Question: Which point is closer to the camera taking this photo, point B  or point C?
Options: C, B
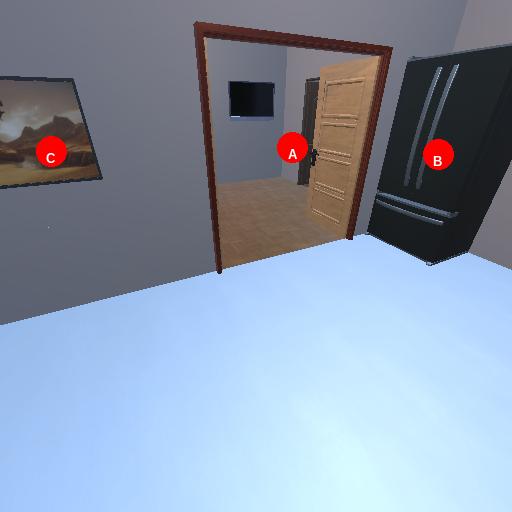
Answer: C